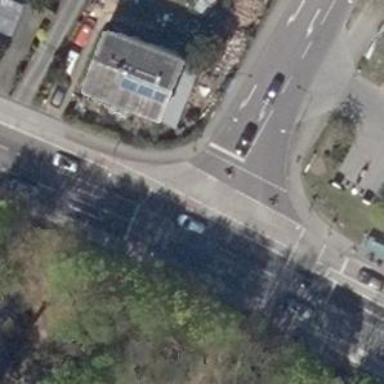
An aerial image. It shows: Road with traffic signals.